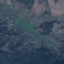
Label: HerbaceousVegetation